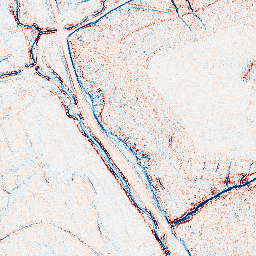
Category: edge_preserving
Decomposition family: anisotropic_diffusion
Decomposition parameters: iterations: 5
kappa: 10
gamma: 0.1
Upsampling method: fft_zeropad
Upsampling parameters: scale: 4
Upsampling scale: 4